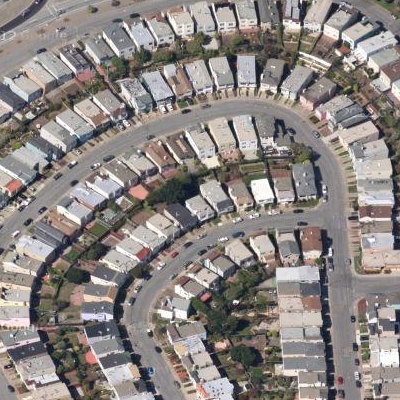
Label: fResident